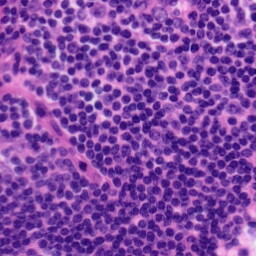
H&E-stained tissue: Tonsil